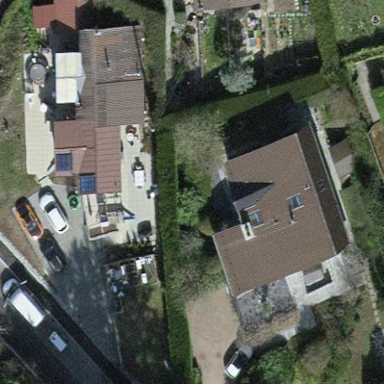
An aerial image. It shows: Detached building.